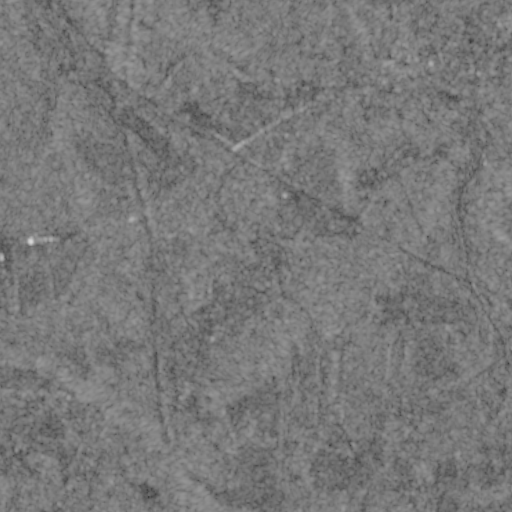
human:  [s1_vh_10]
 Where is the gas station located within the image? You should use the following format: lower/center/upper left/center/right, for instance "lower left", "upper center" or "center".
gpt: The gas station is located in the upper right of the image.
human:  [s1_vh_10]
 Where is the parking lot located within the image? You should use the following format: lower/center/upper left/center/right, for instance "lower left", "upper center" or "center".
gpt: The parking lot is located in the upper right of the image.
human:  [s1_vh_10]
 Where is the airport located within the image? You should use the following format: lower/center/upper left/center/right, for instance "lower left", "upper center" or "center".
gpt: There is no airport in the image.

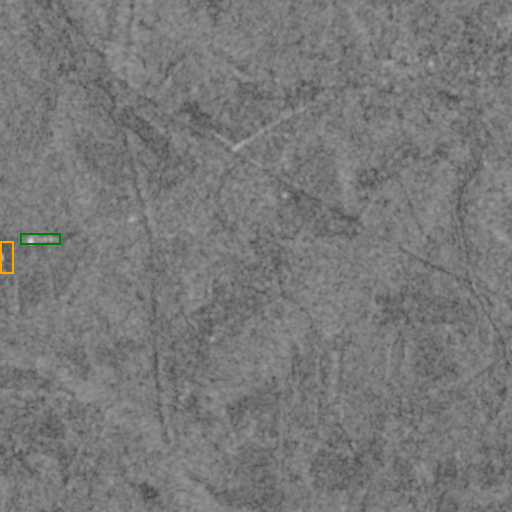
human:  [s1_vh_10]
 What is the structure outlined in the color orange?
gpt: The structure outlined in orange is a building.
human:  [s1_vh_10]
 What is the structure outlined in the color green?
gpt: The structure outlined in green is a building.
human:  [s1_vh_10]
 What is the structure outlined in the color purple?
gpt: There is no purple outline.